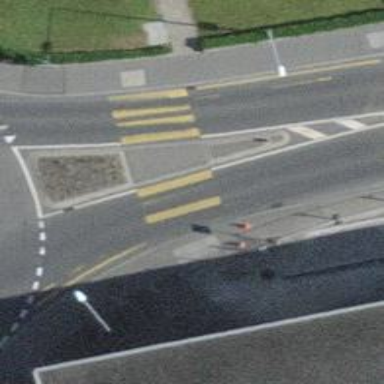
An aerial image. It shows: Kerb barrier.